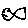
Label: fish